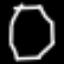
Label: octagon